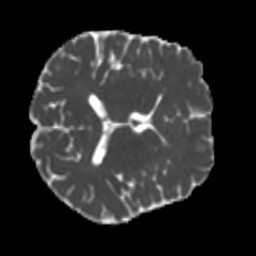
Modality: MD
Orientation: axial
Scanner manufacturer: siemens
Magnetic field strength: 3 T
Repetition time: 4 s
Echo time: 0.0594 s